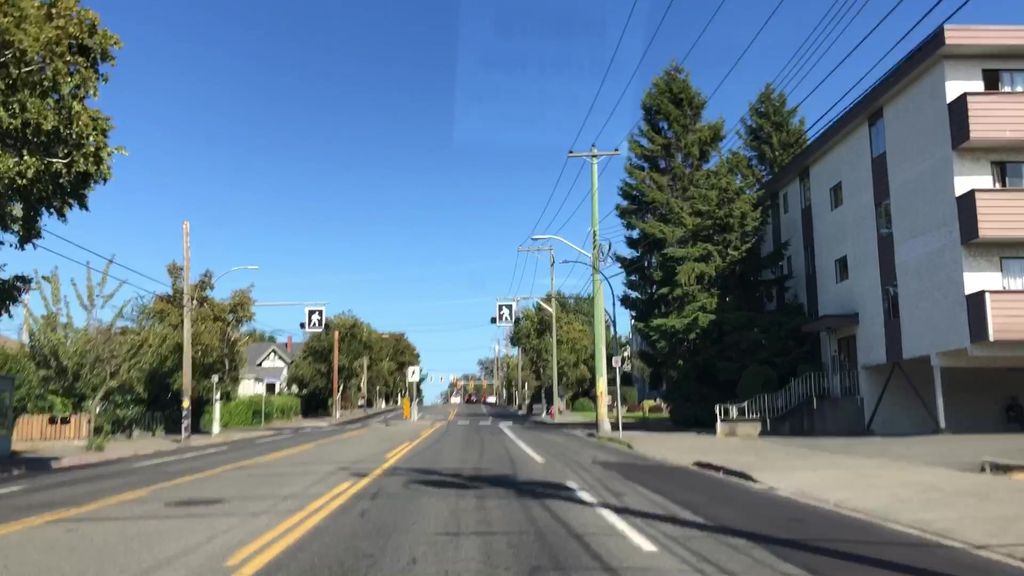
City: victoria